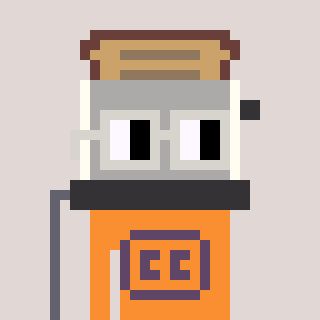
a pixel art character with square light gray glasses, a toaster-shaped head and a orange-colored body on a warm background